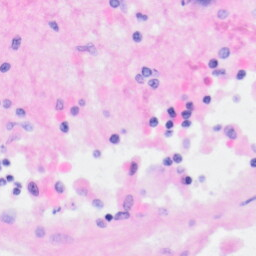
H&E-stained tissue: Kidney